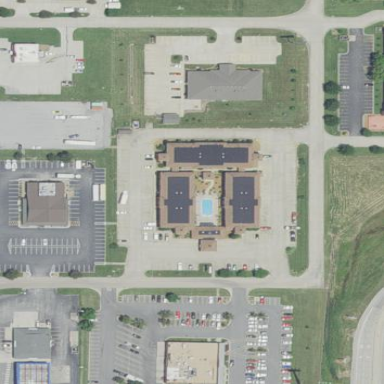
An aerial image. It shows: Hotel building.